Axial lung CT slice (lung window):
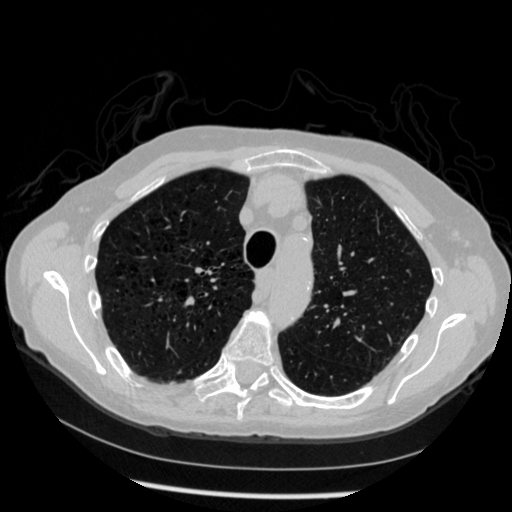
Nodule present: no